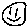
Label: smiley face